Question: Does anyone know about a Visual Studio 2013 extension or an IDE option highlights (underscores) the color structure right in the code editor and lets you call the color picker (popup window) to choose a color visually? The point is that I saw this functionality accidentally but I do not know how to enable this in my IDE at home.
This should look like on the picture presented below:

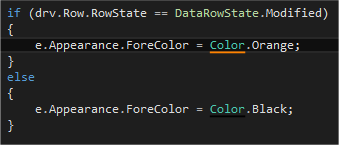
Answer: Thanks to everyone who tried to help me.
At last, I've found the answer to my question.
This is the color picker extension from "DevExpress CodeRush for Visual Studio":
1) <URL>
2) <URL>